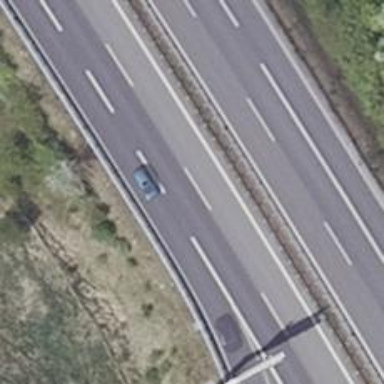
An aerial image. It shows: Motorway junction.